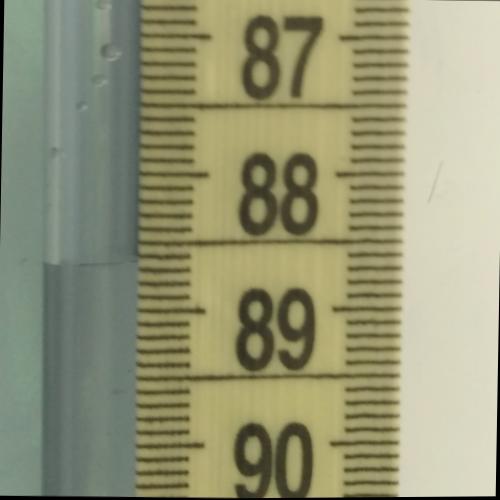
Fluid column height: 88.7 cm